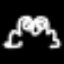
Label: frog